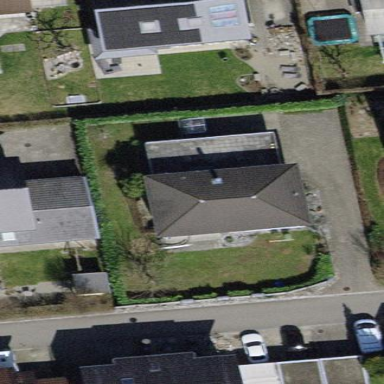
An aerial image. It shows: Building with tiled roof.